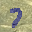
Label: 7